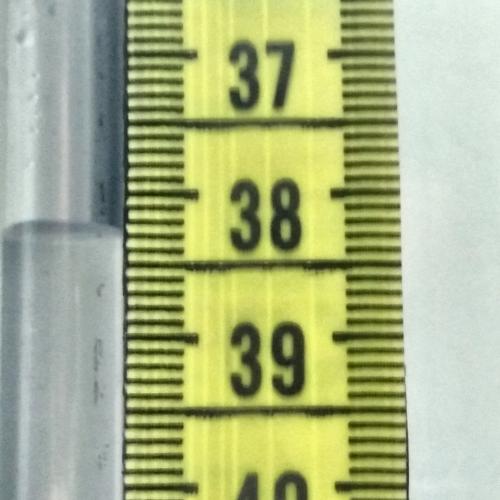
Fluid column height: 38.2 cm